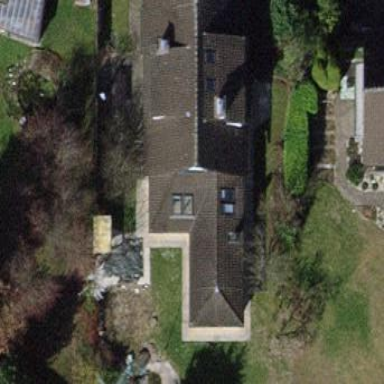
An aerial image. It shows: Detached building.